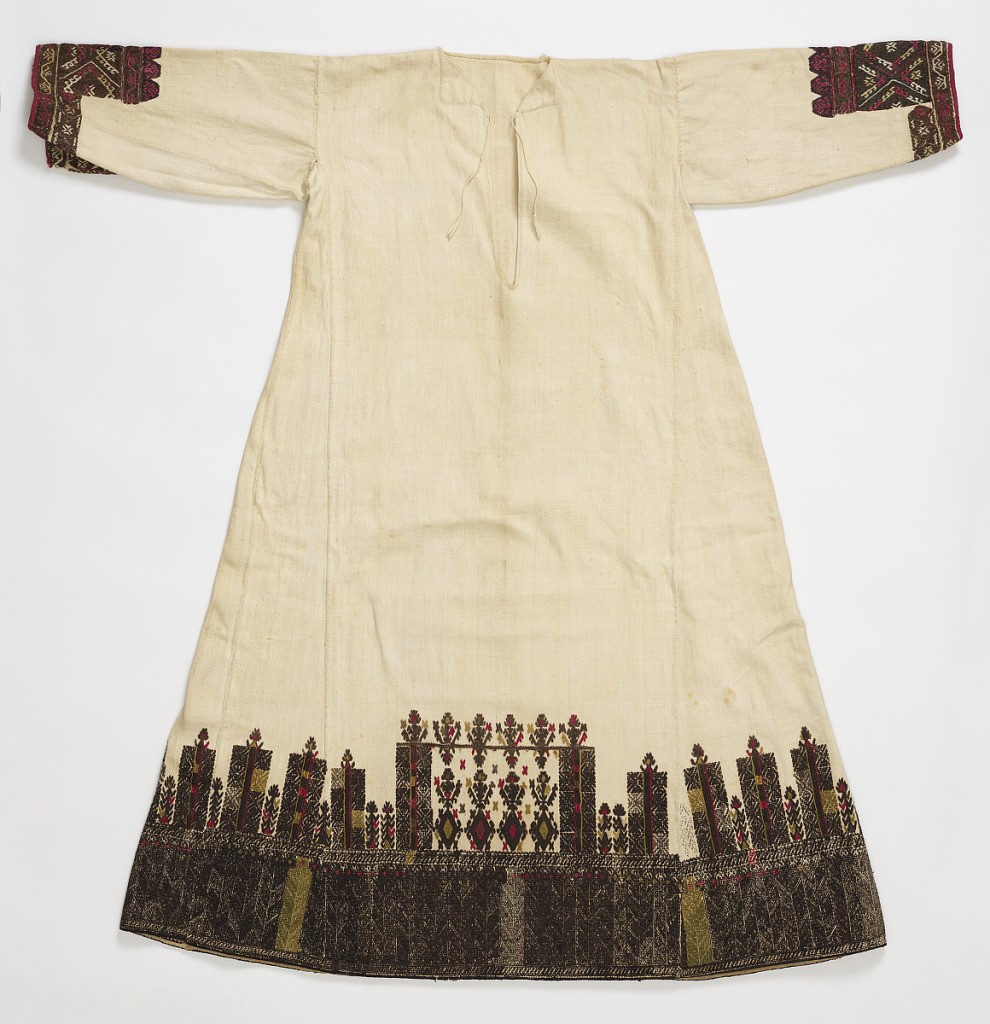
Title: Dress
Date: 19th century
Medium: silk embroidery on cotton foundation Technique: embroidered on plain weave foundation
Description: Long dress of heavy white cotton, straight sleeve, body flares slightly at hem as long, wedge-shaped pieces are sewn in from under arm to hem. Ornamented at the hem with a deep border of embroidery in black, brown, olive green and red. Design is highly stylized: at bottom, solidly worked from 6 3/4 inches in narrow bands of zigzag patterns; above, an arrangement of pillar-like forms and stylized plants, with a plant at the top of each pillar, so that the whole suggests a wall. Height of the whole border is 14 inches. Cuffs of sleeves are also finished with a deep border of embroidery in brown, red, white and yellow silks, in geometric forms. Mainly cross stitch; on sleeve coarse darning stitch.